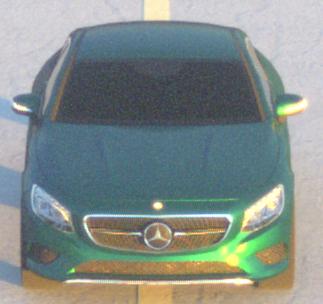
Make: Mercedes-Benz
Model: S 400 Coupé
Detailed model: S-Class (217) Coupé
Model produced from: 2015/10
Model produced until: 2017/09
Doors: 2
Color: blue
Road condition: dry road
Daytime: sunrise or sunset
Contrast: high contrast